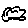
Label: cloud